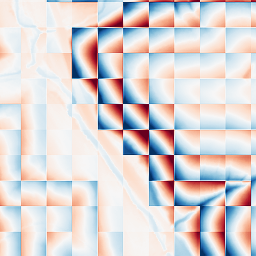
Category: wavelet
Decomposition family: wavelet_biorthogonal
Decomposition parameters: wavelet: bior1.3
level: 5
Upsampling method: edge_directed
Upsampling parameters: scale: 4
Upsampling scale: 4